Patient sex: F
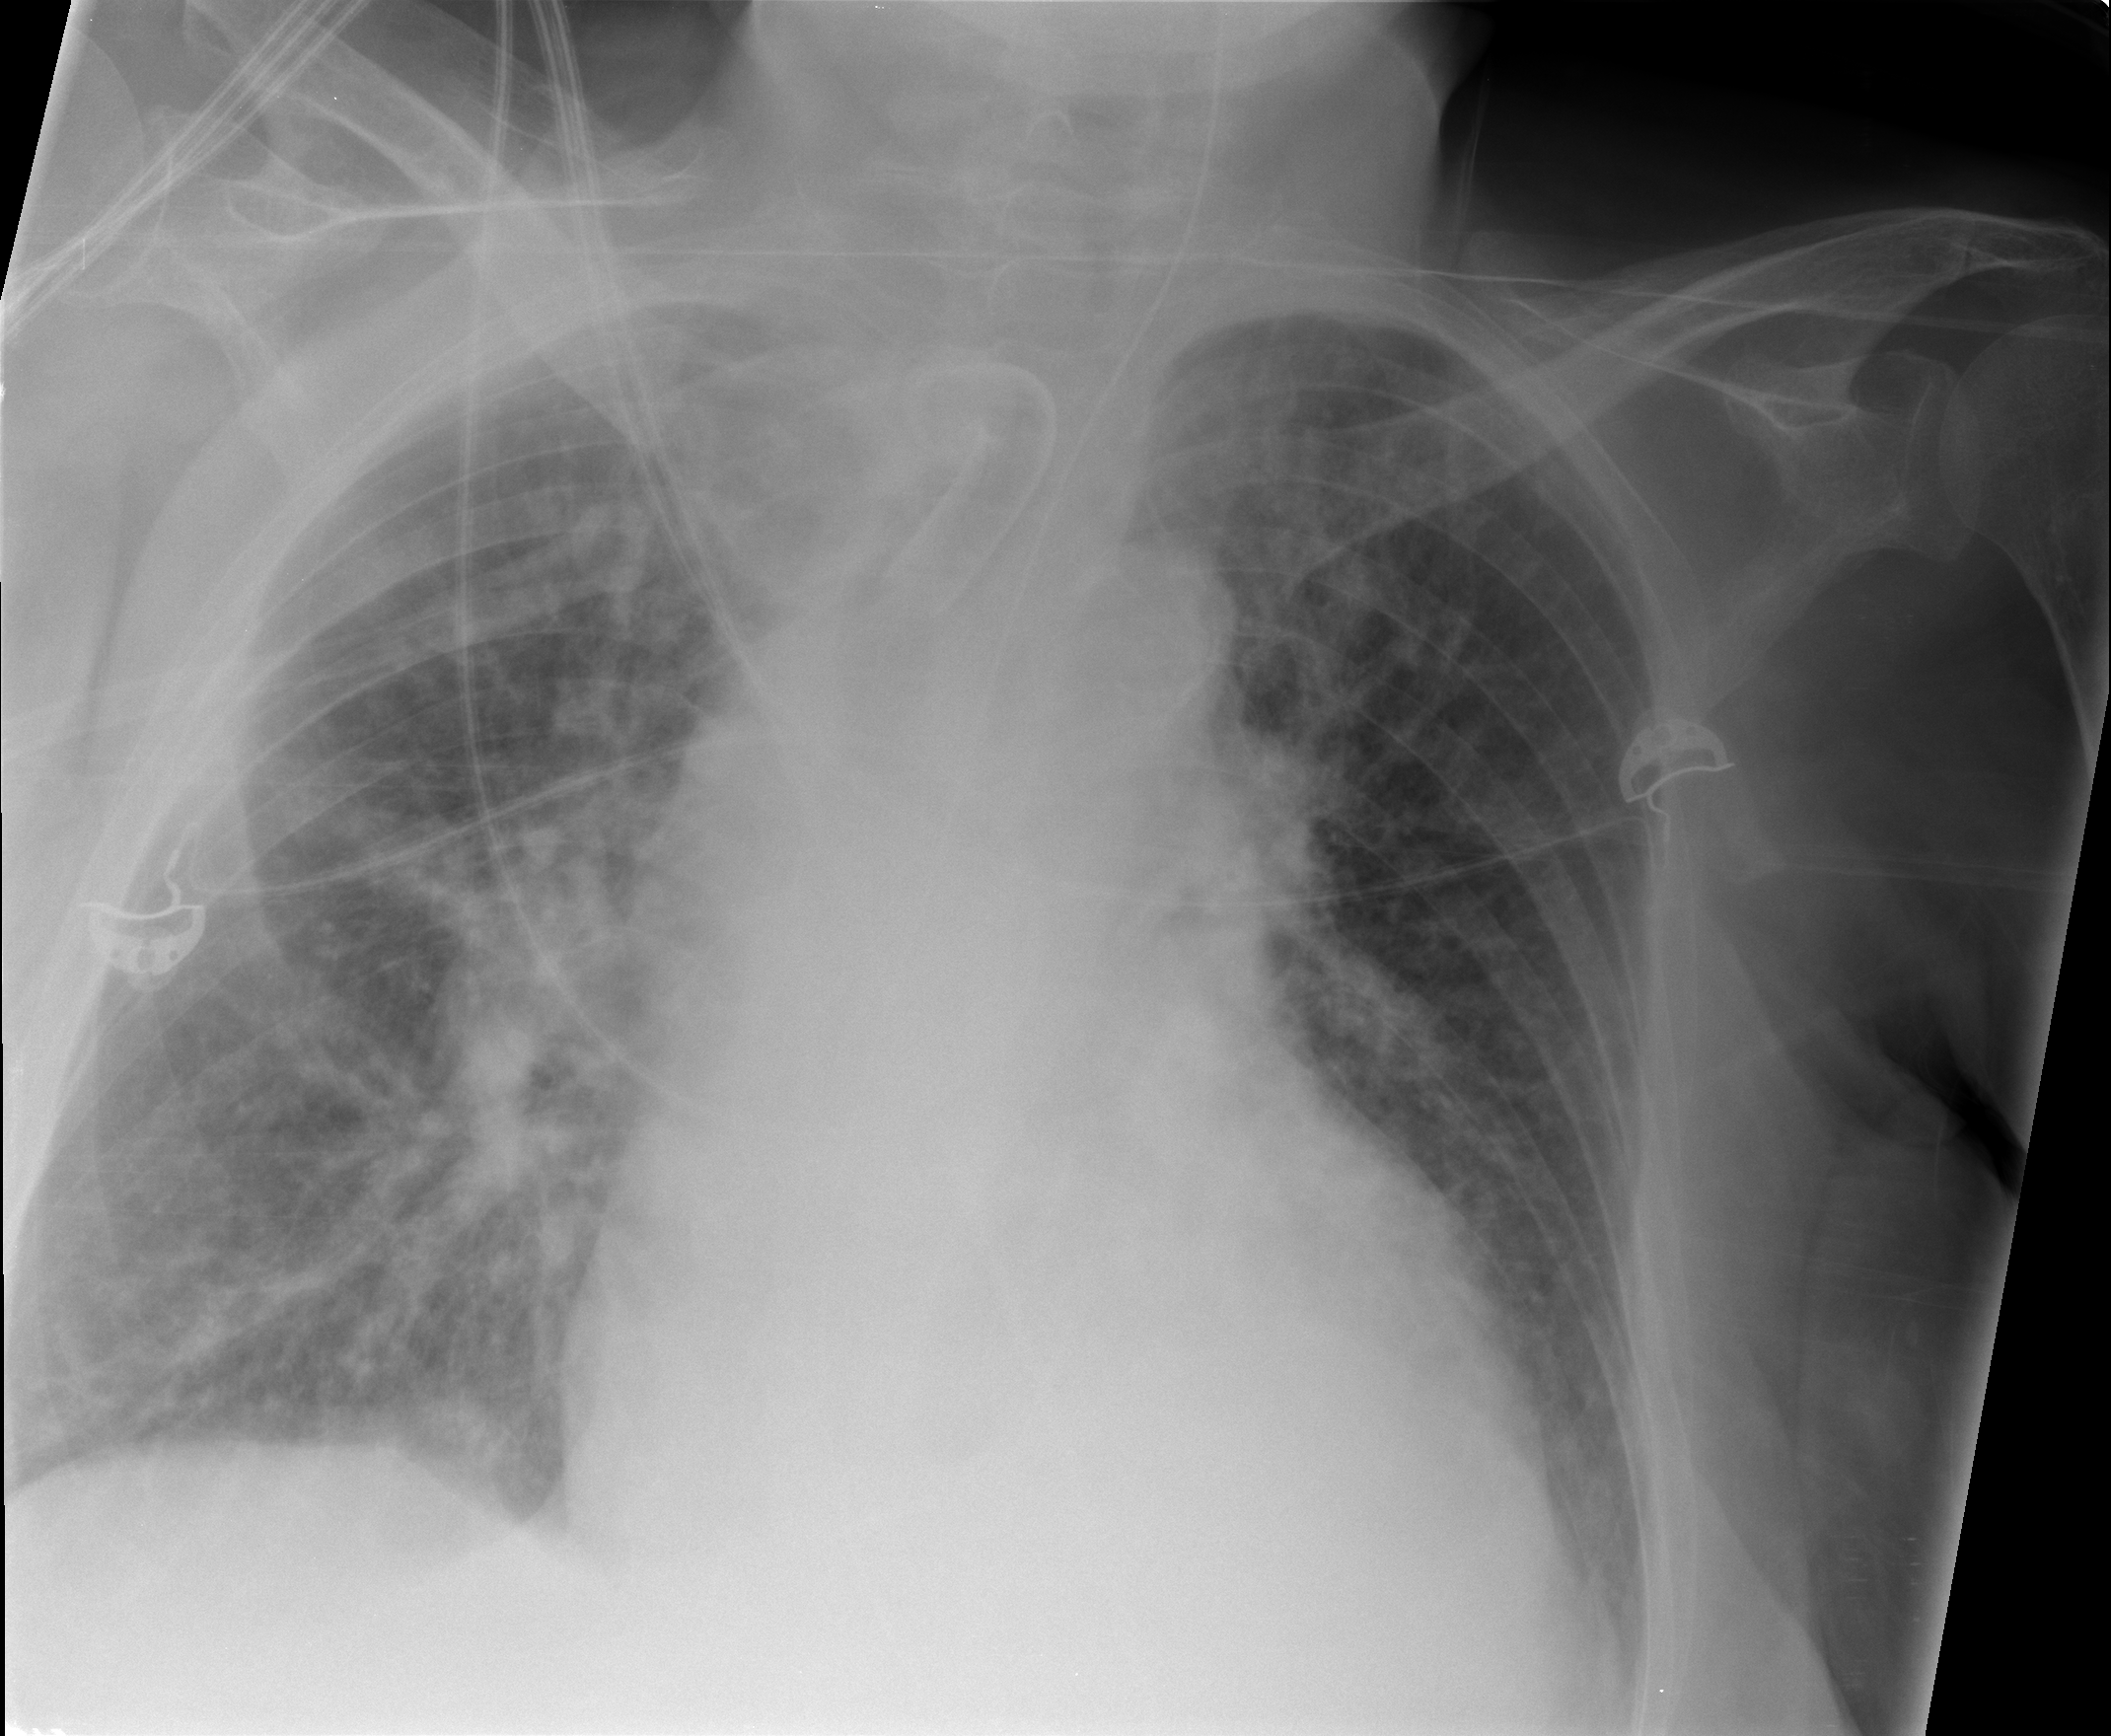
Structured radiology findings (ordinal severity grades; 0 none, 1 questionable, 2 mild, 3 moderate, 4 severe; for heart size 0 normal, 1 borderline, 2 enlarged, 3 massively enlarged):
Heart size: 2
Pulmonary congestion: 2
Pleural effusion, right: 0
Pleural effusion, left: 0
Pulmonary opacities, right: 2
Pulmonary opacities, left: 2
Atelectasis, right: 2
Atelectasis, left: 0